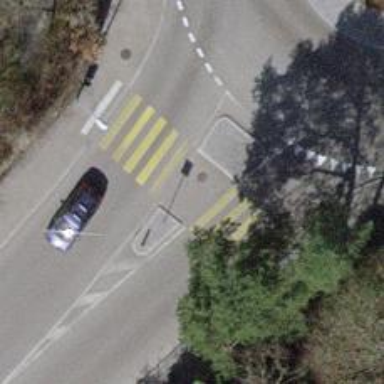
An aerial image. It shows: Marked crossing with pedestrian island.